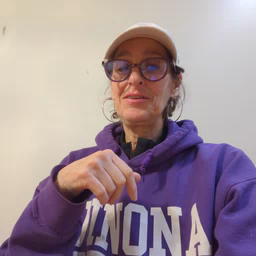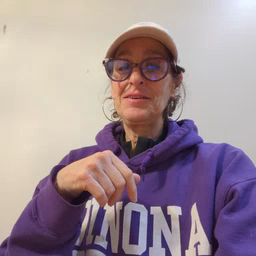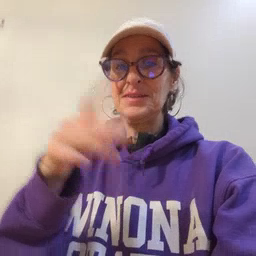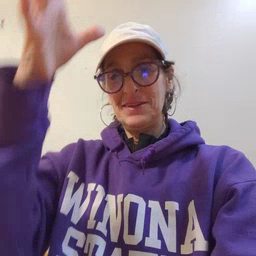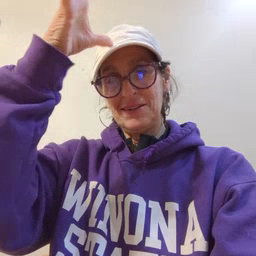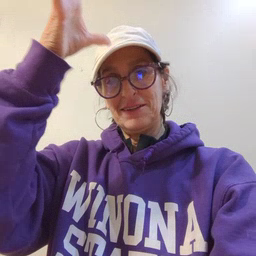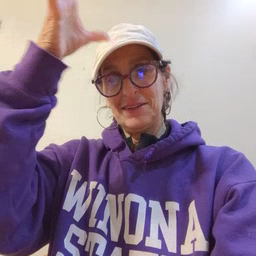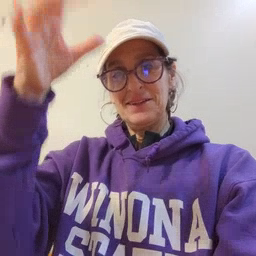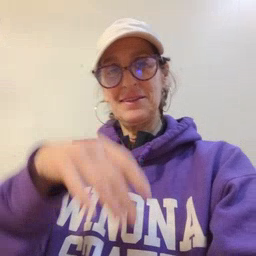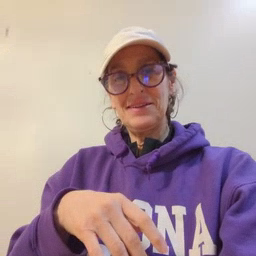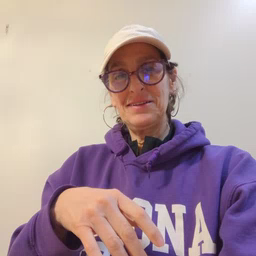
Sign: dad